Interaction volume radius: 5 \u00c5
Interaction volume height: 10 \u00c5
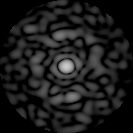
Disorder parameter: 0.8908